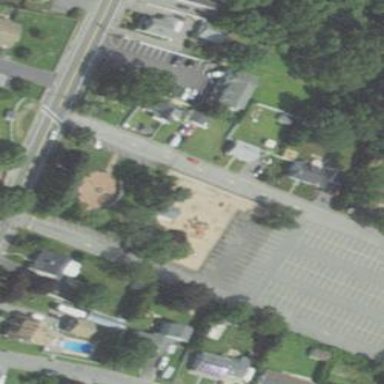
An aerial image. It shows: Playground area for leisure land.